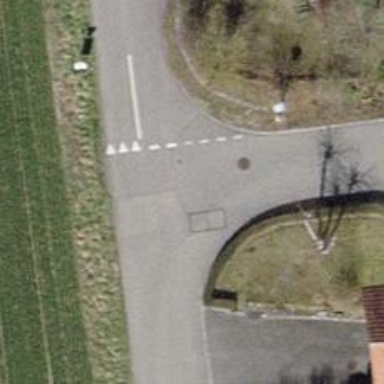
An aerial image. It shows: Asphalt road in residential area.